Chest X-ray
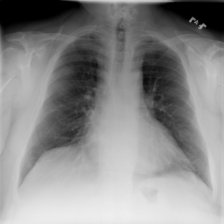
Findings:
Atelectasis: negative
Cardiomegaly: negative
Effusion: negative
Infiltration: negative
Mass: negative
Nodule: negative
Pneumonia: negative
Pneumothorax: negative
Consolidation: negative
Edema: negative
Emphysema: negative
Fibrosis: negative
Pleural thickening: negative
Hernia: negative